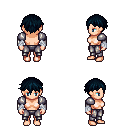
a pixel art fantasy rpg character, female body template, human, light skin, steel arm armor, metal pants, raven short bangs hairstyle, white cloth bandages, four views (front, back, left, right), 2x2 character sprite sheet, small pixel art, hard edges, no anti-aliasing